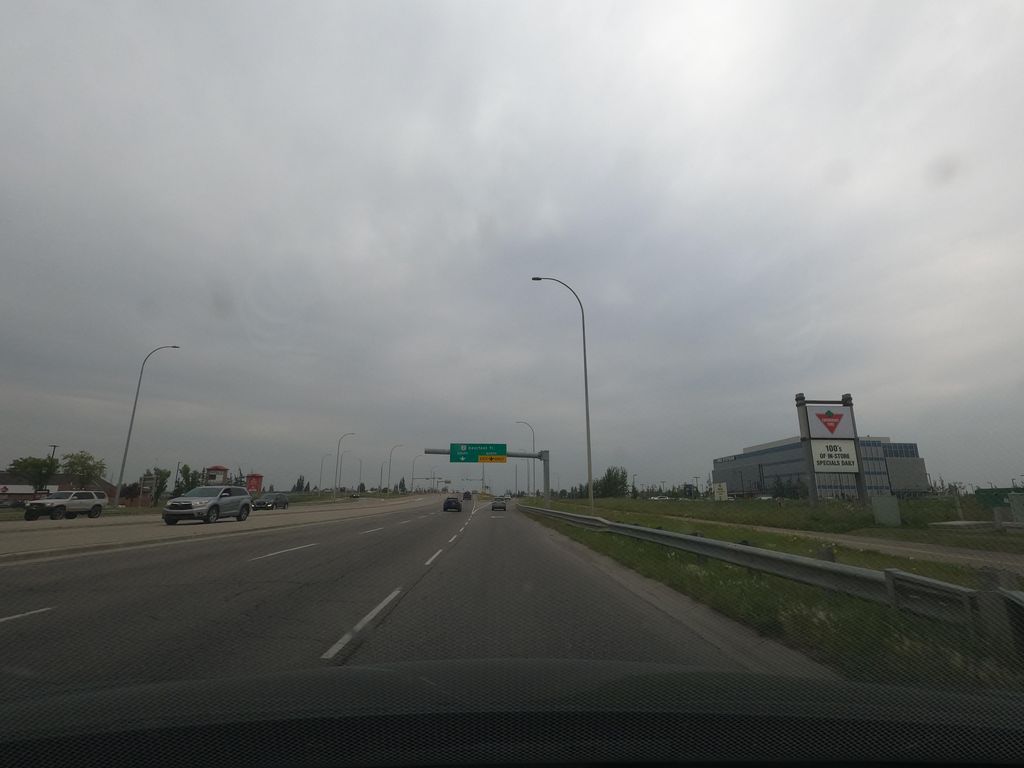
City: calgary